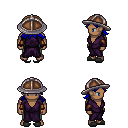
a pixel art fantasy rpg character, male body template, human, dark skin, purple robe, teal pants, blue loose hair, chain helm, cloth bracers, gray slippers, four views (front, back, left, right), 2x2 character sprite sheet, small pixel art, hard edges, no anti-aliasing